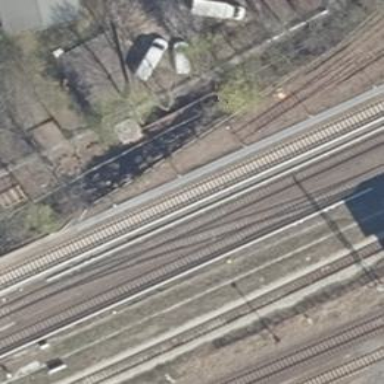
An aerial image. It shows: Disused electrified railway in service yard.